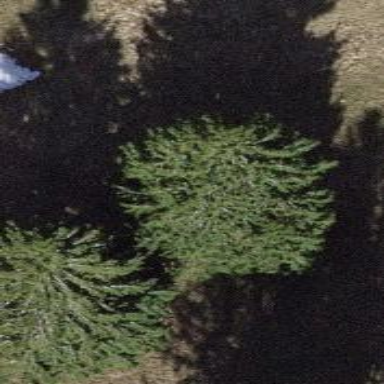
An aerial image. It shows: Beautiful tree in nature.